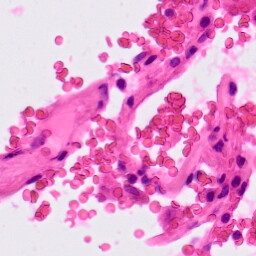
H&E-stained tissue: Lung